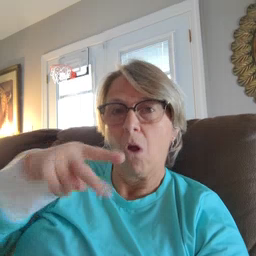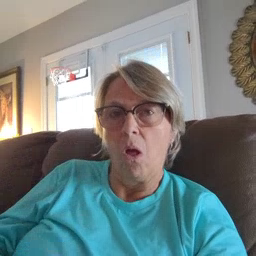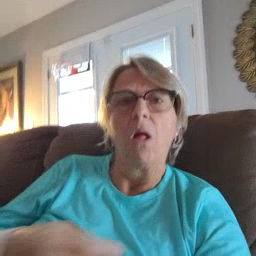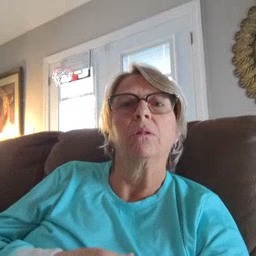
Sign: fall